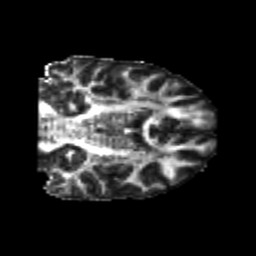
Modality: FA
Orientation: coronal
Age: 22
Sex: male
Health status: healthy
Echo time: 0.074 s